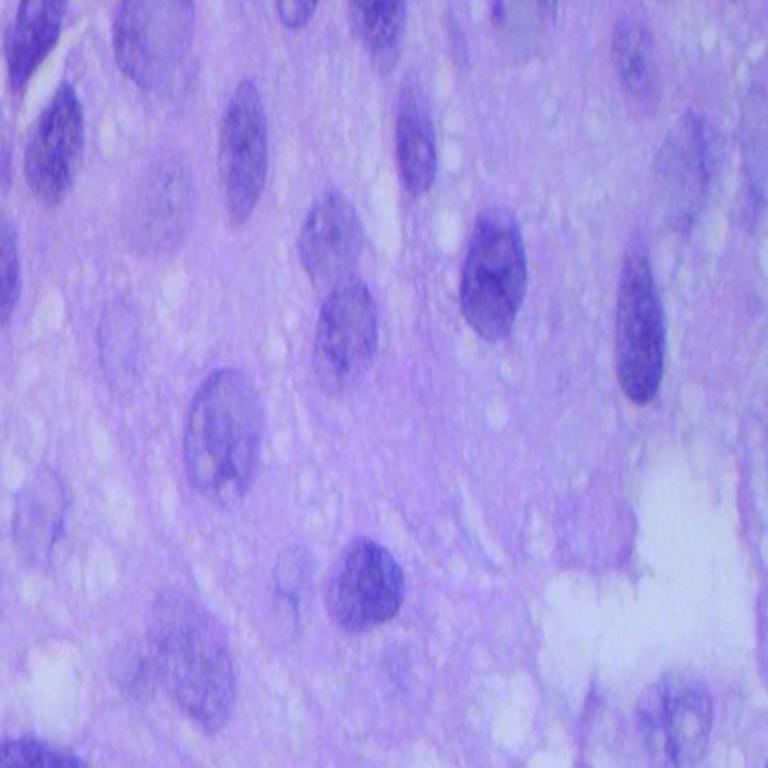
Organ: lung
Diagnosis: squamous carcinomas